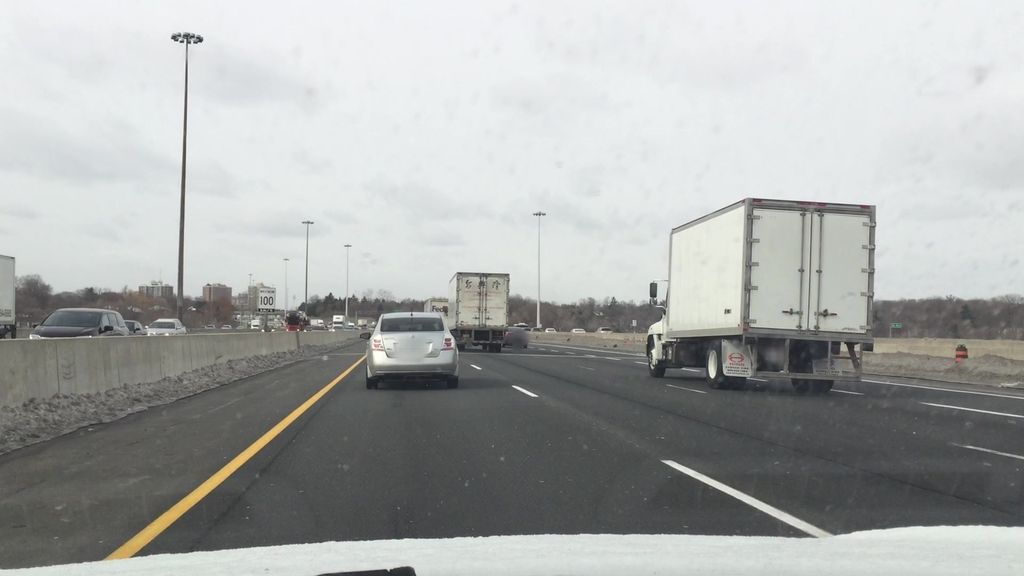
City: toronto